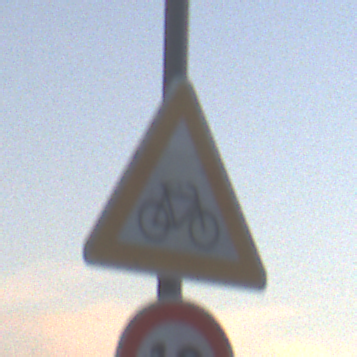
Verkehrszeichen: RadverkehrLinks
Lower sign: Geschwindigkeit10
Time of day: SunriseSunset
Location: Outdoor (RoadRail)
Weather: PartlyCloudy
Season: NotSpecified
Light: Natural